Question: I am following a <URL>:

I am getting the following exception:
<URL>
There's no doubt that my nodes are running fine:<URL>
Here's how my stateless service is setup:
'''
internal sealed class MyStatelessService : StatelessService
{
public MyStatelessService(StatelessServiceContext context)
: base(context)
{ }
/// <summary>
/// Optional override to create listeners (e.g., TCP, HTTP) for this service replica to handle client or user requests.
/// </summary>
/// <returns>A collection of listeners.</returns>
protected override IEnumerable<ServiceInstanceListener> CreateServiceInstanceListeners()
{
return new ServiceInstanceListener[0];
}
/// <summary>
/// This is the main entry point for your service instance.
/// </summary>
/// <param name="cancellationToken">Canceled when Service Fabric needs to shut down this service instance.</param>
protected override async Task RunAsync(CancellationToken cancellationToken)
{
// TODO: Replace the following sample code with your own logic
// or remove this RunAsync override if it's not needed in your service.
long iterations = 0;
while (true)
{
cancellationToken.ThrowIfCancellationRequested();
ServiceEventSource.Current.ServiceMessage(this.Context, "Working-{0}", ++iterations);
await Task.Delay(TimeSpan.FromSeconds(1), cancellationToken);
}
}
}
'''
The way I deploy and get this exception:<URL>
The entire solution can be viewed <URL>
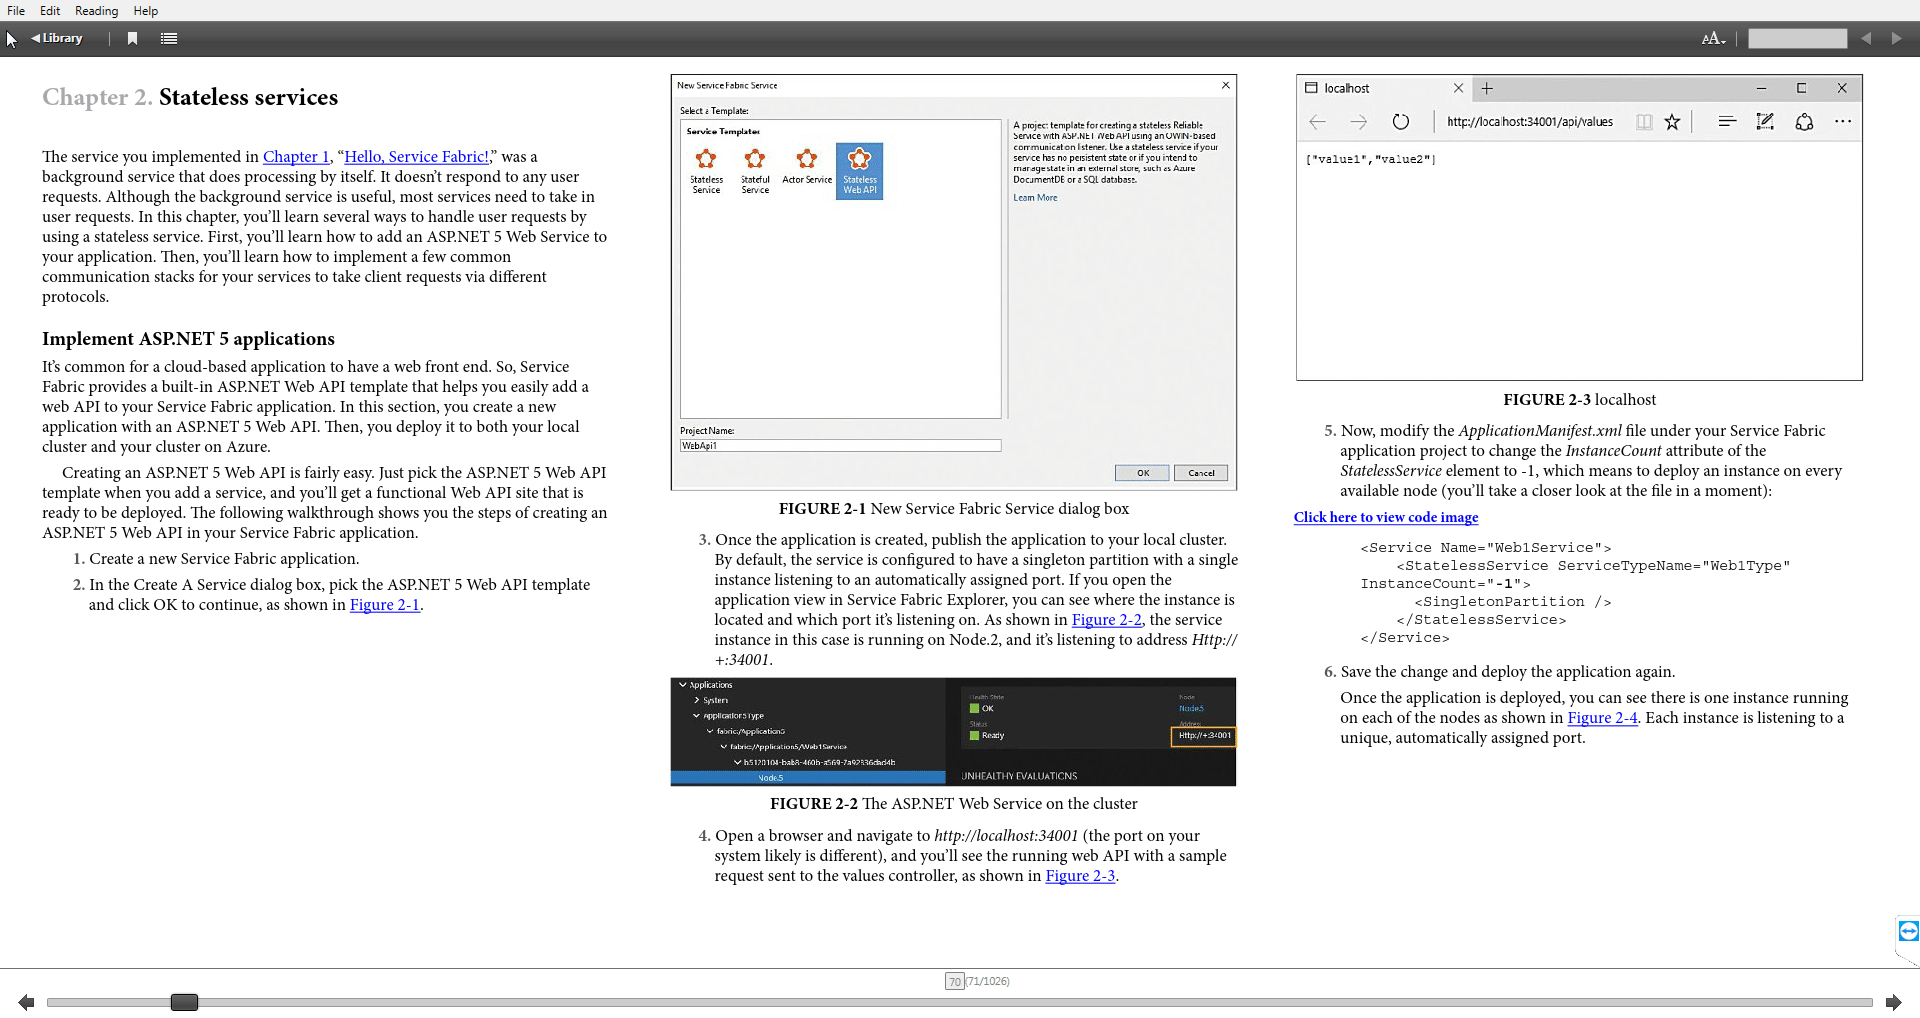
Answer: Two things:
1. Your ICalculatorService have to be defined in another library project, in order to be shared between your stateless service library and your client project. So: Create a new library project MyStatelessService.Interfaces Add to it NuGet package: Microsoft.ServiceFabric.Services.Remoting Define in this library your ICalculatorService Remove ICalculatorService from your other two projects Add a reference to MyStatelessService.Interfaces to your client application and your stateless service library. Fix references to ICalculatorService All your ICalculatorService should be referenced from the same library
Your client will be:
'''
using Microsoft.ServiceFabric.Services.Remoting.Client;
using MyStatelessService.Interfaces;
using System;
static void Main(string[] args)
{
var calculatorClient = ServiceProxy.Create<ICalculatorService>
(new Uri("fabric:/CalculatorService/MyStatelessService"));
var result = calculatorClient.Add(1, 2).Result;
Console.WriteLine(result);
Console.ReadKey();
}
'''
1. Change your MyStatelessService's Program.cs part after the try statement with this: ServiceRuntime.RegisterServiceAsync("MyStatelessServiceType",
context => new CalculatorService(context)).GetAwaiter().GetResult();
ServiceEventSource.Current.ServiceTypeRegistered(Process.GetCurrentProcess().Id, typeof(CalculatorService).Name);
Instead of 'CalculatorService', you were referencing 'MyStatelessService'.